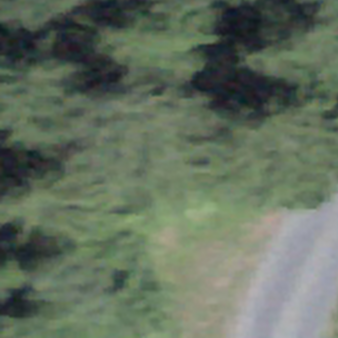
Label: other